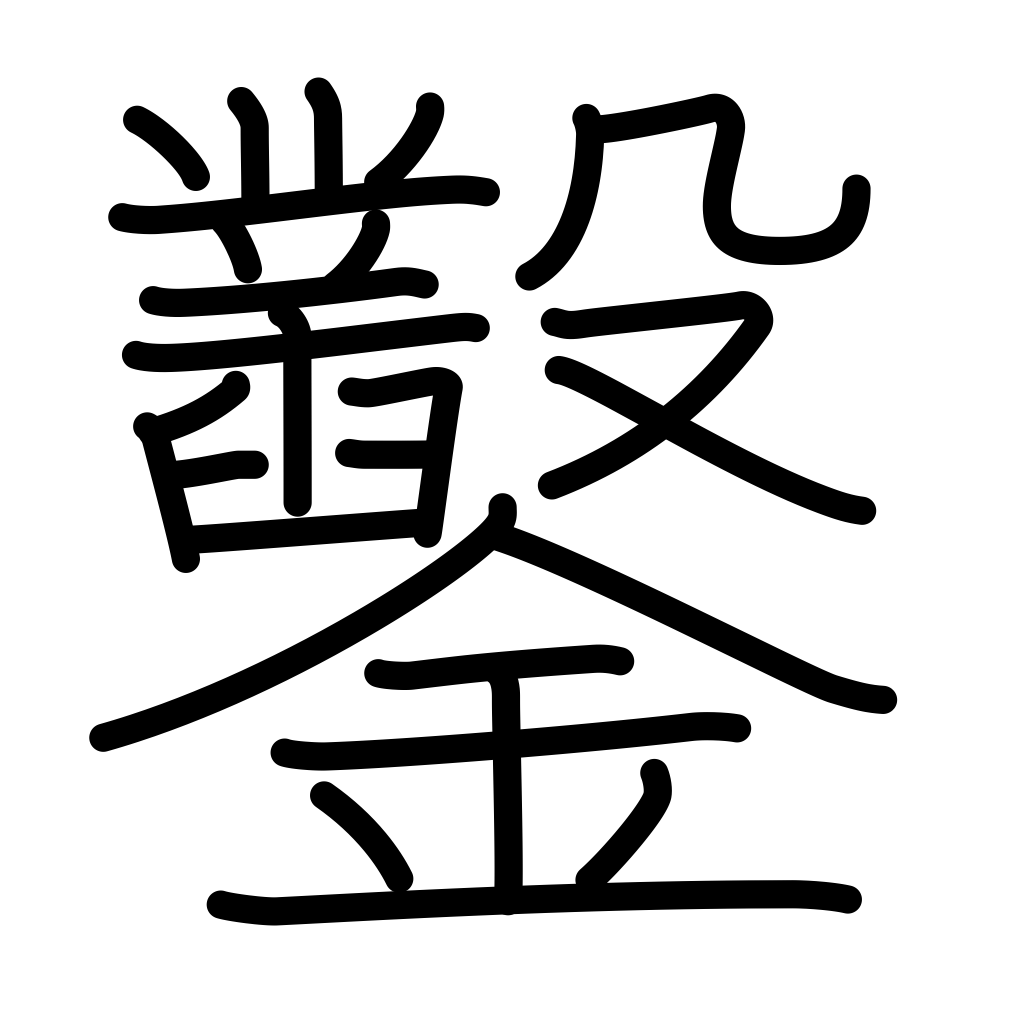
Meaning: chisel